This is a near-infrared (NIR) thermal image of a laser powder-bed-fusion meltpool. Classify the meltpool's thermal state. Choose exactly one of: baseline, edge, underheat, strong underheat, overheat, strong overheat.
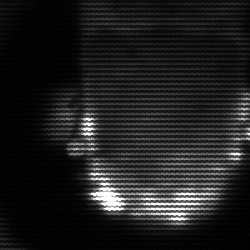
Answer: baseline